Question: I want to add the molecule structure of 4-aminobenzoic acid to my plot in R. The plot shows the Infrared Spectrum of mentioned molecule. Is there a way to add this using 'SMILES' code, which would be 'O=C(O)c1ccc(N)cc1' or can I add it as a picture, which can be found <URL>. I have written following script:
'''
par(family="mono", font.axis=1)
data <- read.table("D13-4-aminobenzoic_acid.asc")
x <- data[,1]
y <- data[,2]
x1 <- x[rev(order(x))] # reverse order x
plot(x1,y, type="n", xlim=rev(range(x)),
axes=FALSE,
xlab=expression(paste("Wavelength [", cm^-1,"]")),
ylab="Transmittance [%]"
)
lines(x1, y, col="firebrick")
axis(1, at=seq(500,4000,250))
axis(2, at=seq(40,100,10), xpd=T)
'''
The .asc file can be found <URL>.
I would like the molecule to be positioned at the bottom left, since there is the most space available.
Image shrunk by 85%:

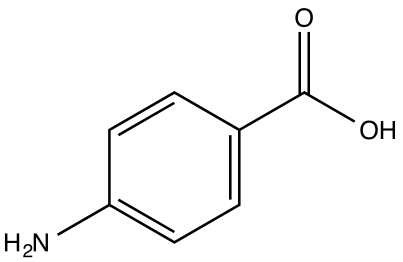
Answer: You can add the image file using the 'png' and 'grid' packages:
'''
library(png)
library(grid)
img <- readPNG("img.png")
grid.raster(img, x=.15, y=.25, width=.3, hjust=0, vjust=0)
'''

Take a look at '?grid.raster' for other arguments of the function. 'x' and 'y' can be hard to optimize, and note that 'width' and 'height' are proportions considering the original size.